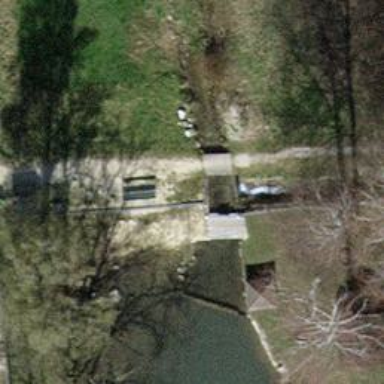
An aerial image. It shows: Culvert tunnel.